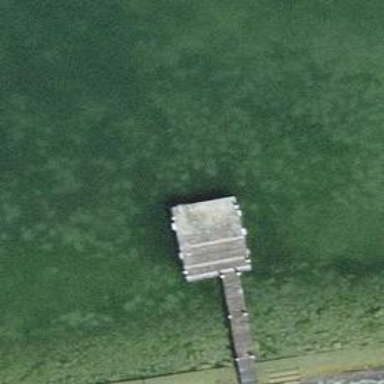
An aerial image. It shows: Man-made pier.